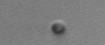
Label: nanoplankton_mix